Contrast-enhanced CT slice 99 of 113
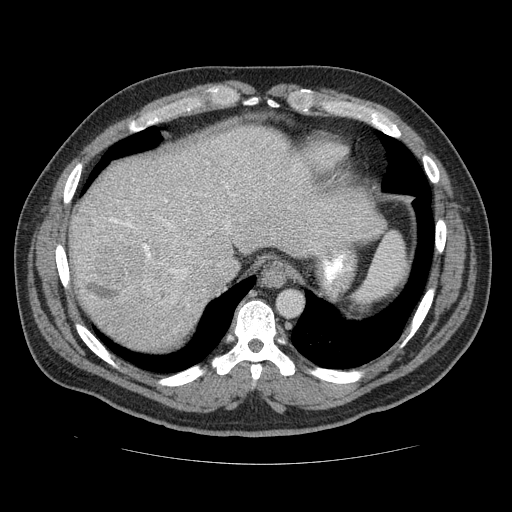
Segmented voxel counts for this case:
Liver: 1132901 voxels
Tumor mass: 43993 voxels
Portal vein: 11295 voxels
Abdominal aorta: 6764 voxels